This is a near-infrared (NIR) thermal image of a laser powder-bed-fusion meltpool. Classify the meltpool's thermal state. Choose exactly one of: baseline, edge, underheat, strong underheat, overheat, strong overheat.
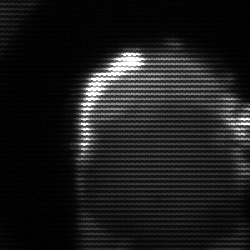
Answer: baseline